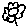
Label: flower